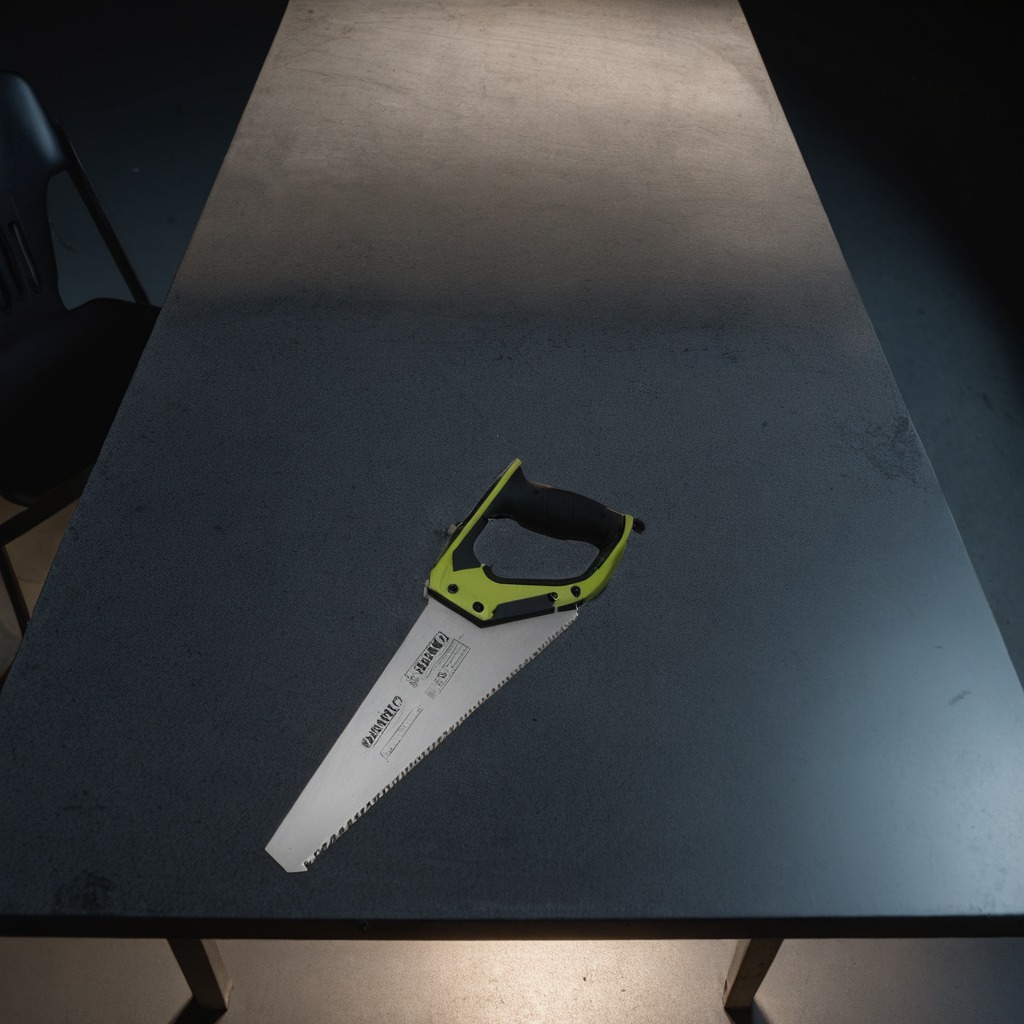
A metal saw is lying on the clean granite table inside a workshop at night.